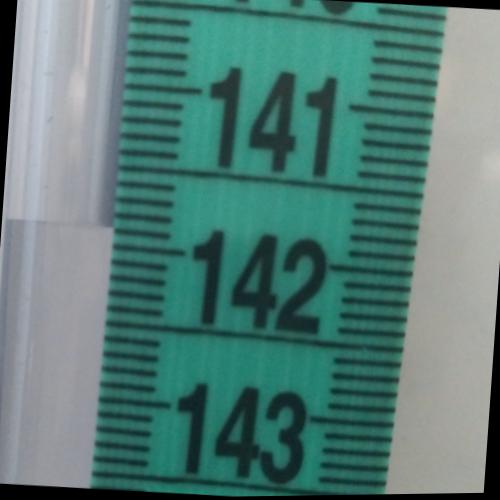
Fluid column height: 141.9 cm